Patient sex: M
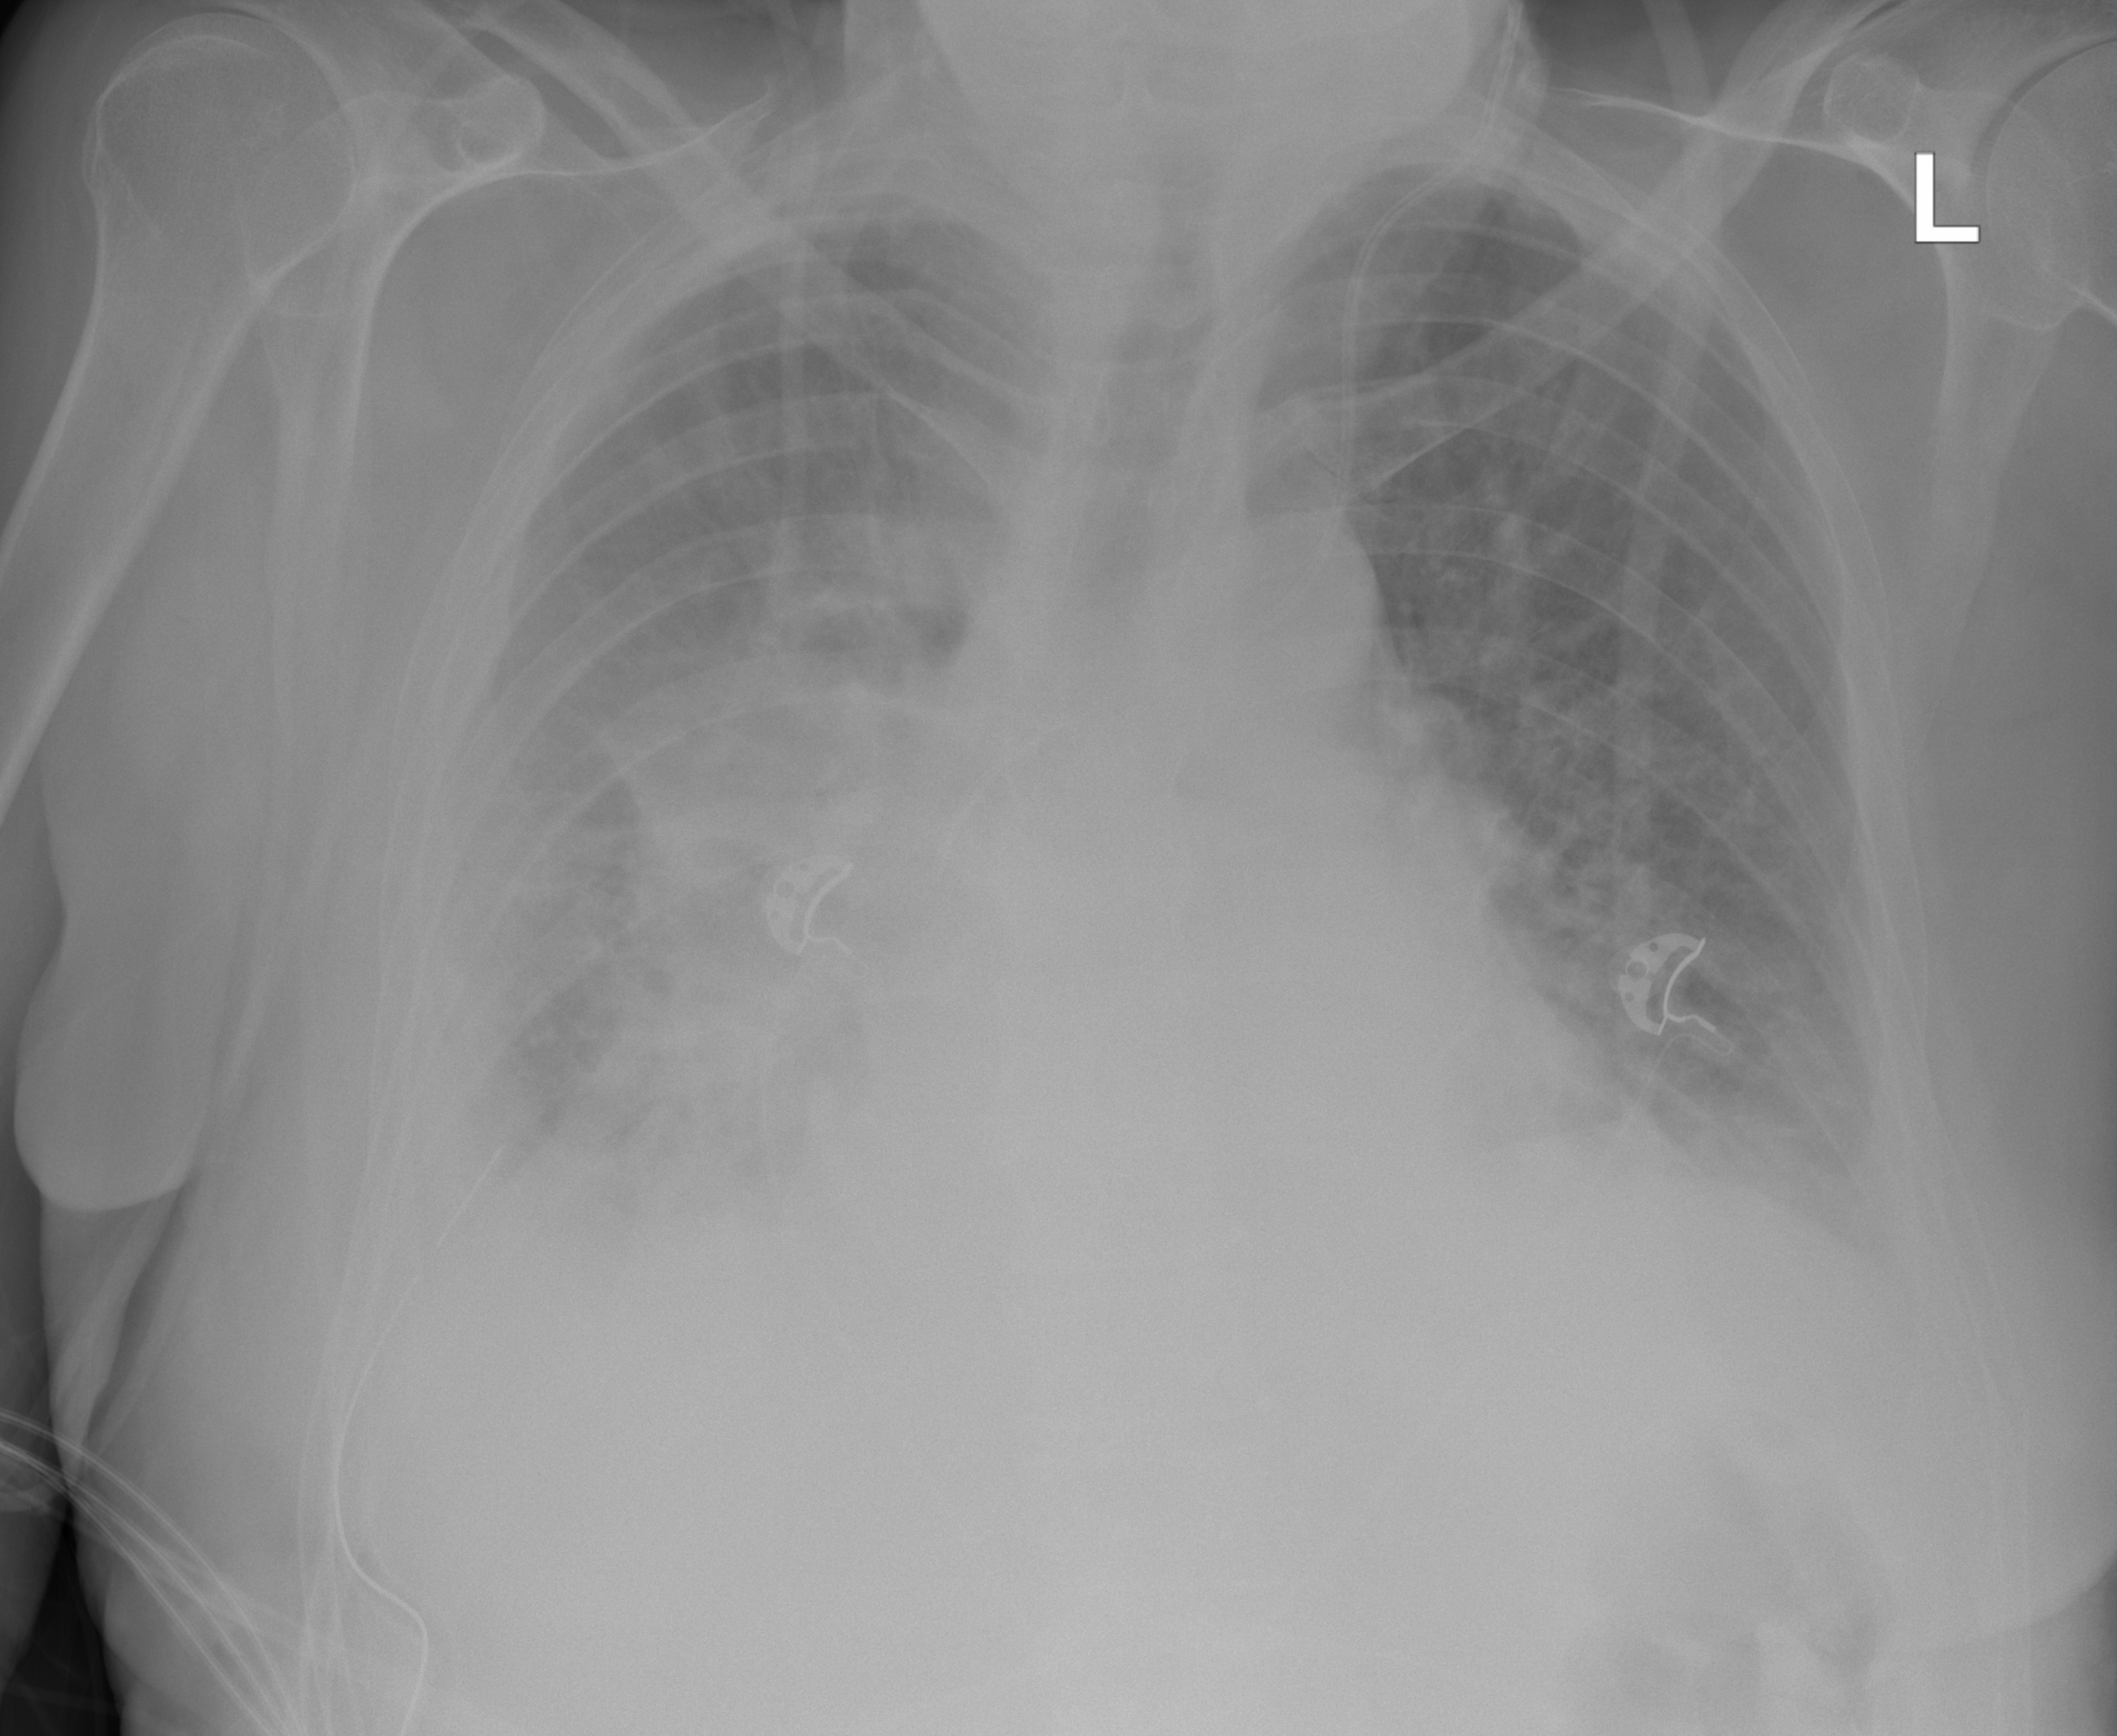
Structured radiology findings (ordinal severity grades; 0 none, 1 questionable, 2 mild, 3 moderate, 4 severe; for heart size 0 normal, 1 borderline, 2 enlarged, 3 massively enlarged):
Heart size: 1
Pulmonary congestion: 2
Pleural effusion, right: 3
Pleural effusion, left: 3
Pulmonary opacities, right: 2
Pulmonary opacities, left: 0
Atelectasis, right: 3
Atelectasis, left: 2